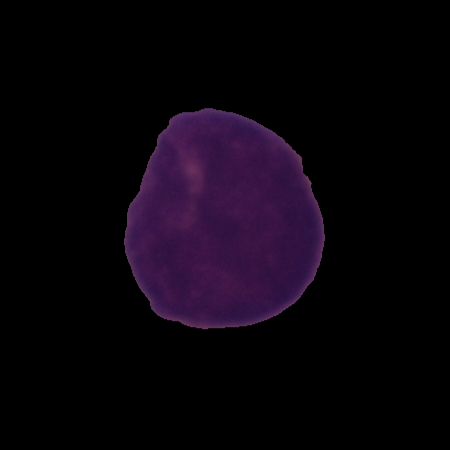
Label: cancer